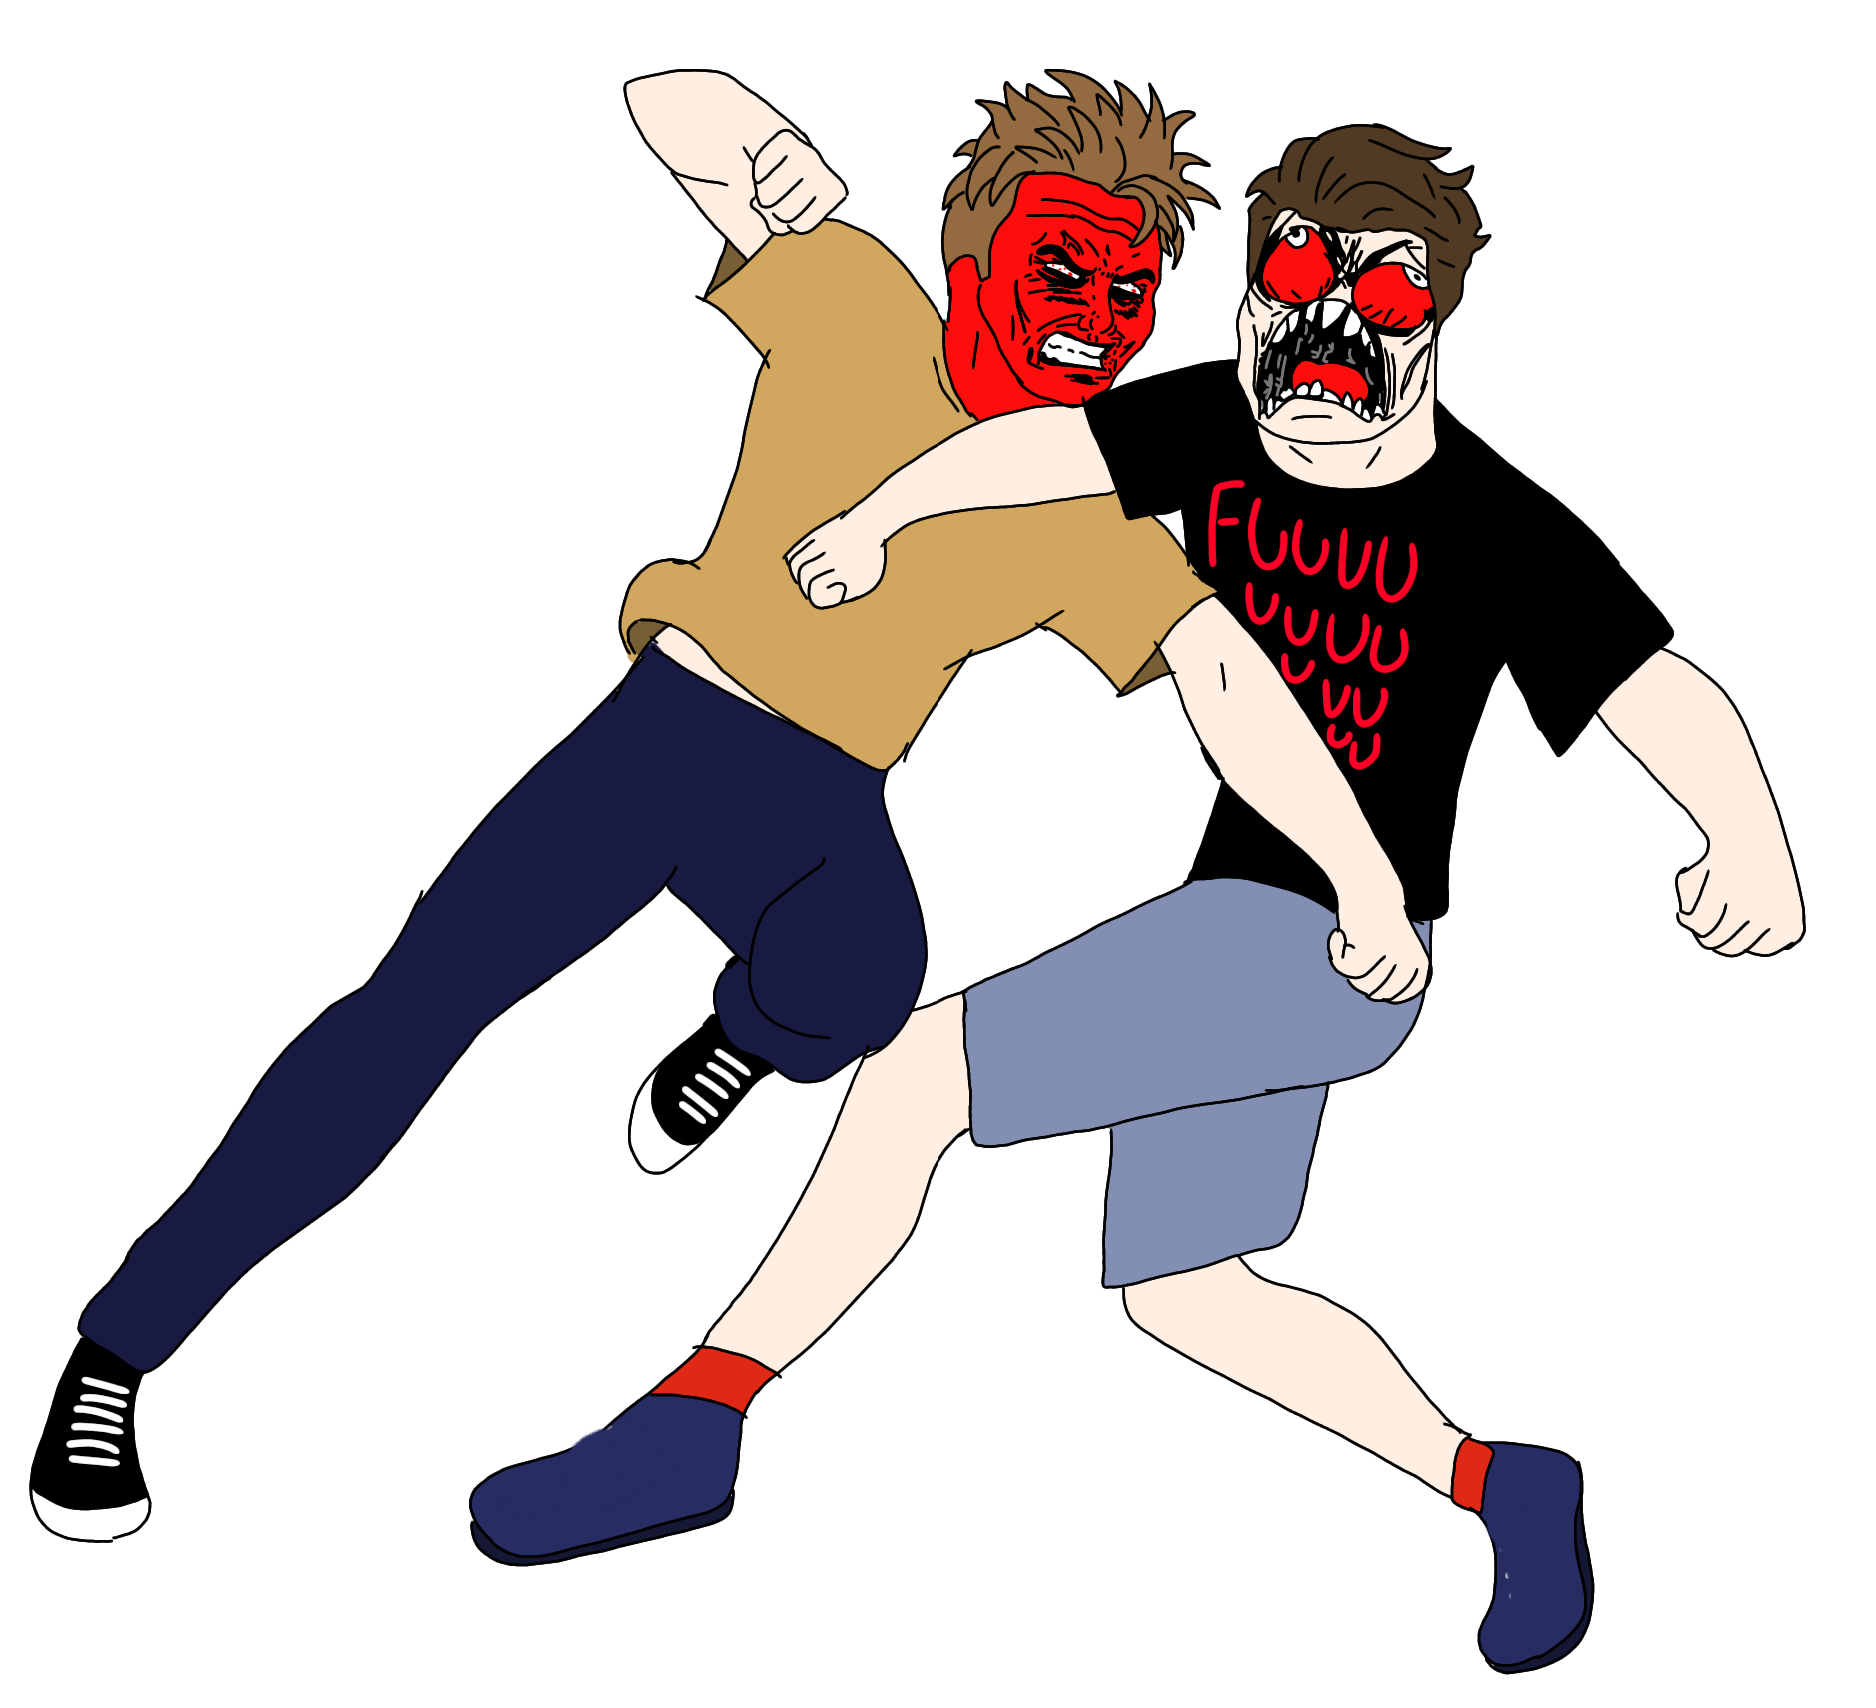
Label: 5_Rage